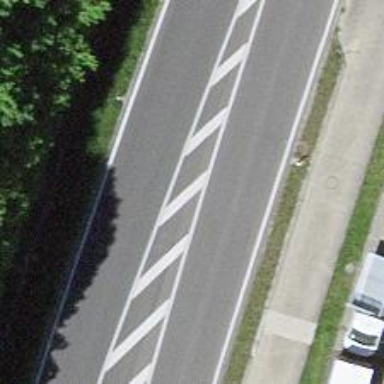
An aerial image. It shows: Primary highway.